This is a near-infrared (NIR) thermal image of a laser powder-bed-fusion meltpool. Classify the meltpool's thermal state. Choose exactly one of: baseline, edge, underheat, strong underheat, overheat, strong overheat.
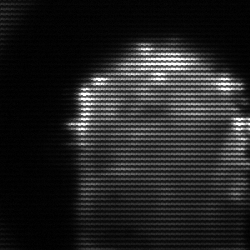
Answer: baseline